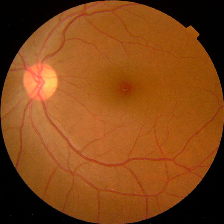
Diabetic retinopathy grade: No DR